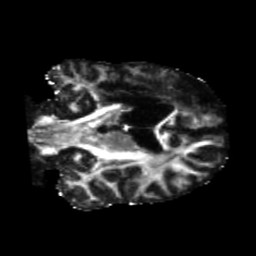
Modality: FA
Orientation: coronal
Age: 56
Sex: male
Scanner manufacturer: siemens
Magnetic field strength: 3 T
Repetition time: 5.47 s
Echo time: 0.0854 s